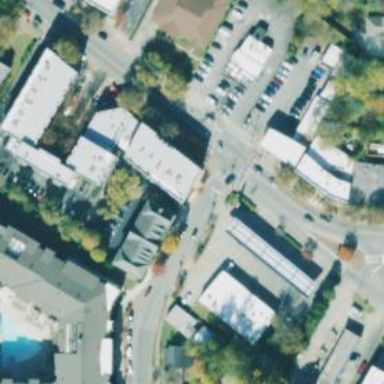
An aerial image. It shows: Retail area.